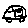
Label: car